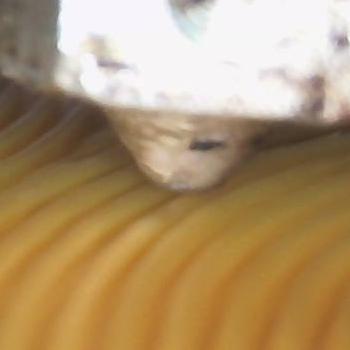
Flow rate: 33%